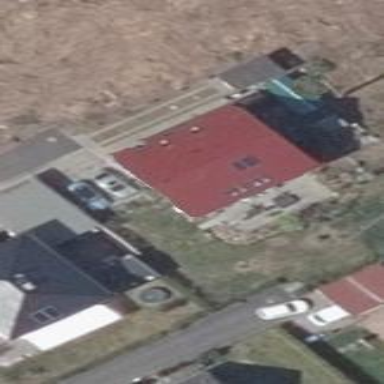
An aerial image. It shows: Residential building with gabled roof.